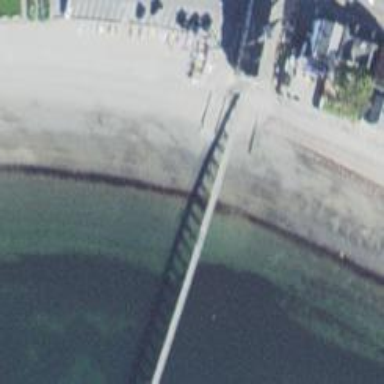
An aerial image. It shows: Slipway on leisure land.